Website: ulta-beauty
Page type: delivery-shipping
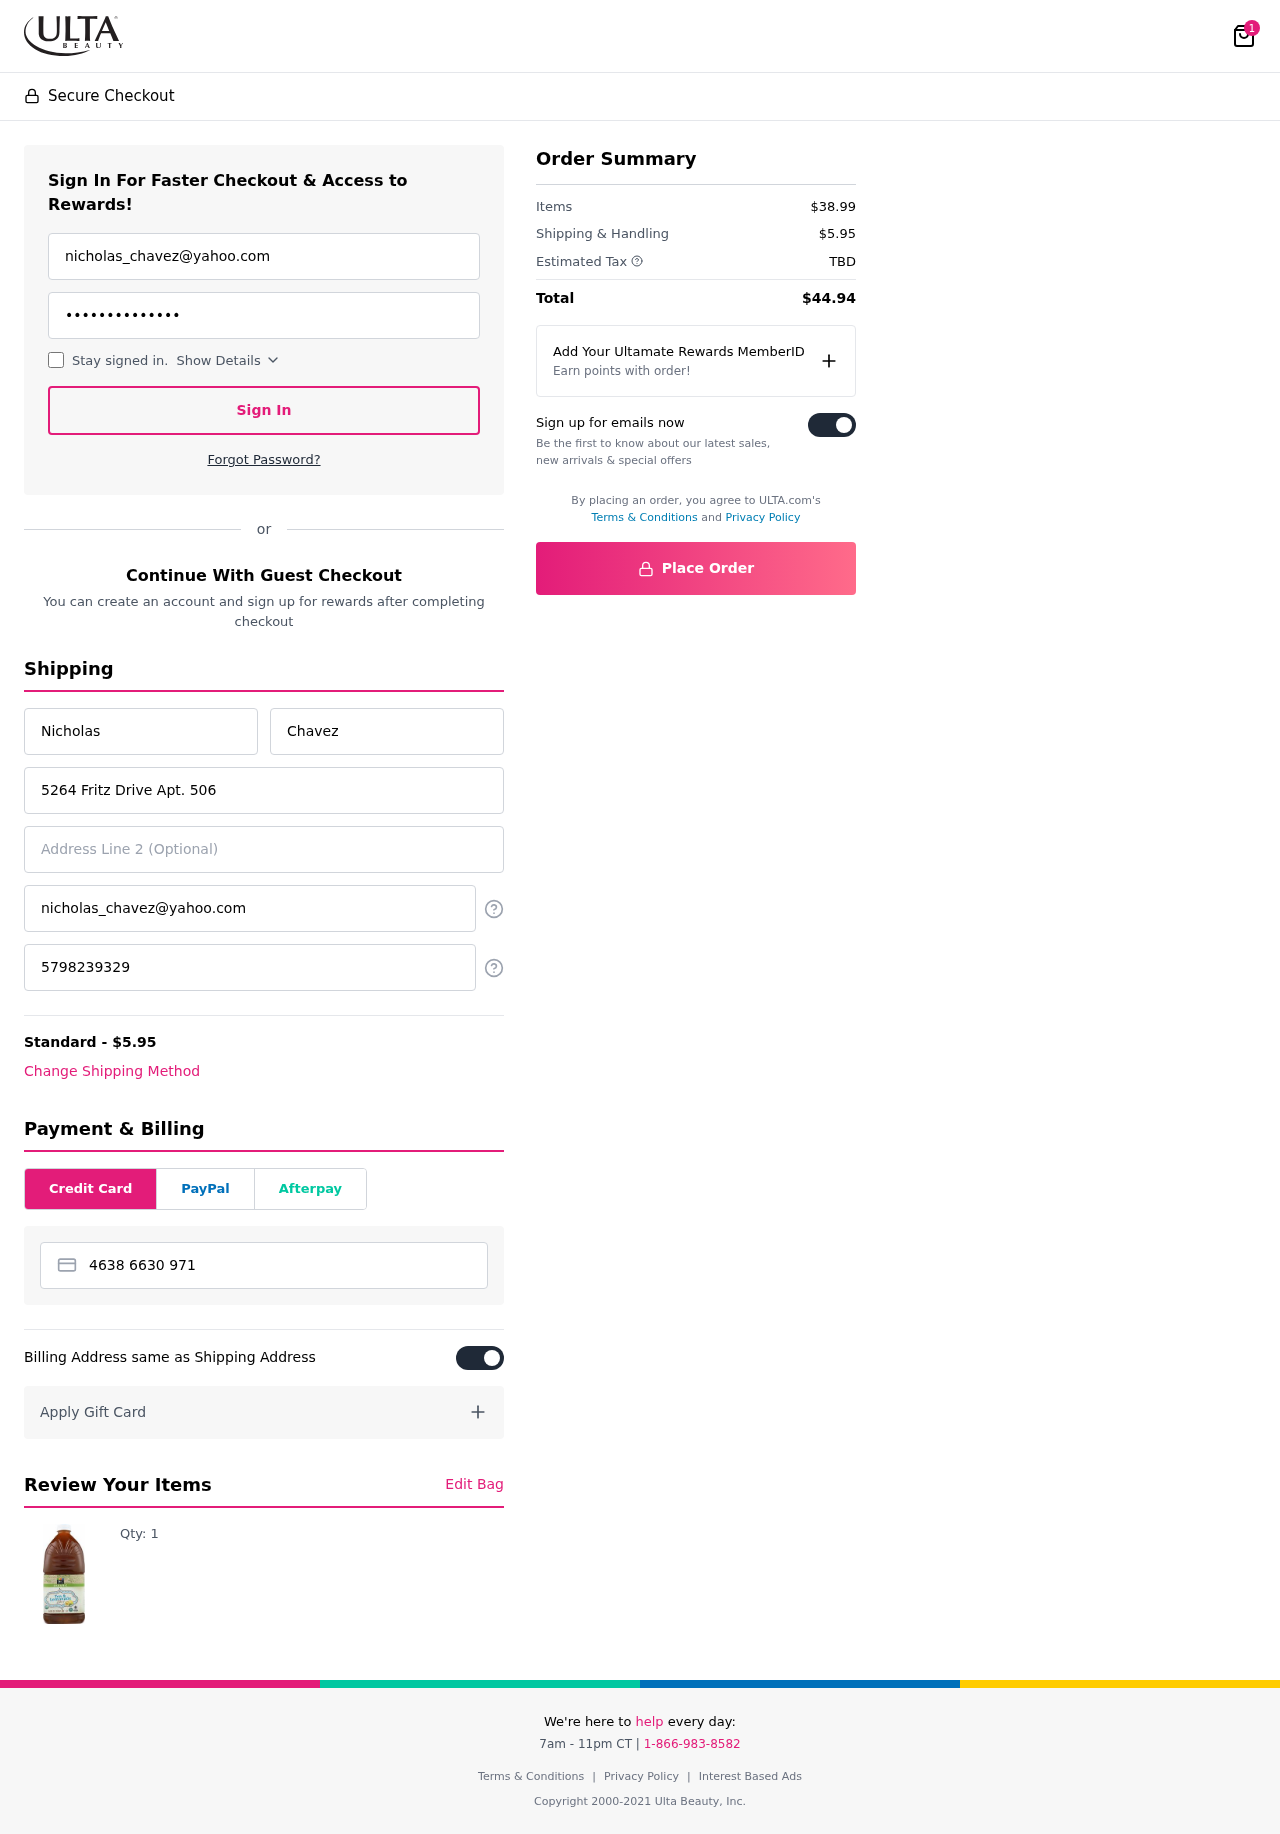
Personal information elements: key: PII_CARD_NUMBER
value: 4638 6630 9715 2034
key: PII_EMAIL
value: nicholas_chavez@yahoo.com
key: PII_EMAIL2
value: nicholas_chavez@yahoo.com
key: PII_FIRSTNAME
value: Nicholas
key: PII_LASTNAME
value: Chavez
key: PII_PHONE
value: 5798239329
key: PII_STREET
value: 5264 Fritz Drive Apt. 506
Product elements: key: PRODUCT1_QUANTITY
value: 1
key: PRODUCT1
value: Qty: 1
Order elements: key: ORDER_NUM_ITEMS
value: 1
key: ORDER_SHIPPING_COST
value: $5.95
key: ORDER_SUBTOTAL
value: $38.99
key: ORDER_TAX
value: TBD
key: ORDER_TOTAL
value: $44.94